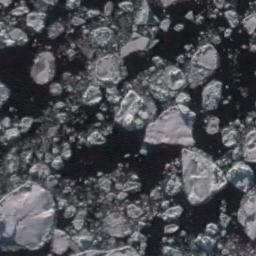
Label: sea_ice